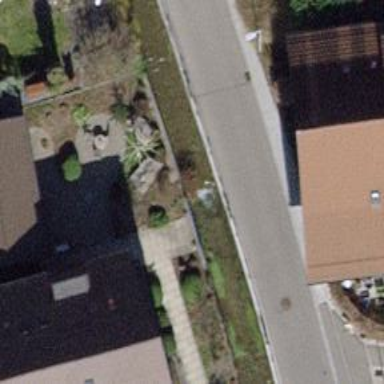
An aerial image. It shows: Residential road with sidewalk on the left side.